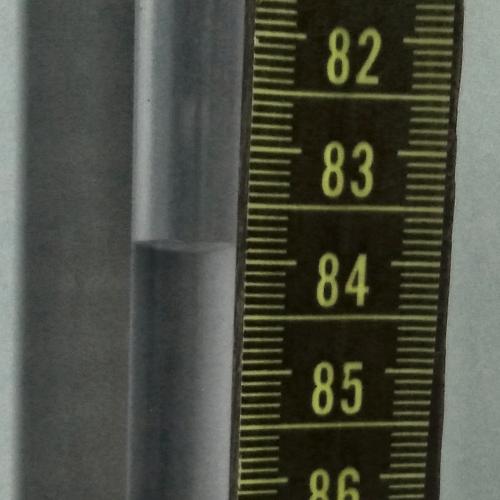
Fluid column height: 83.8 cm